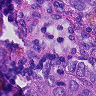
Metastatic tissue present: yes